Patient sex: M
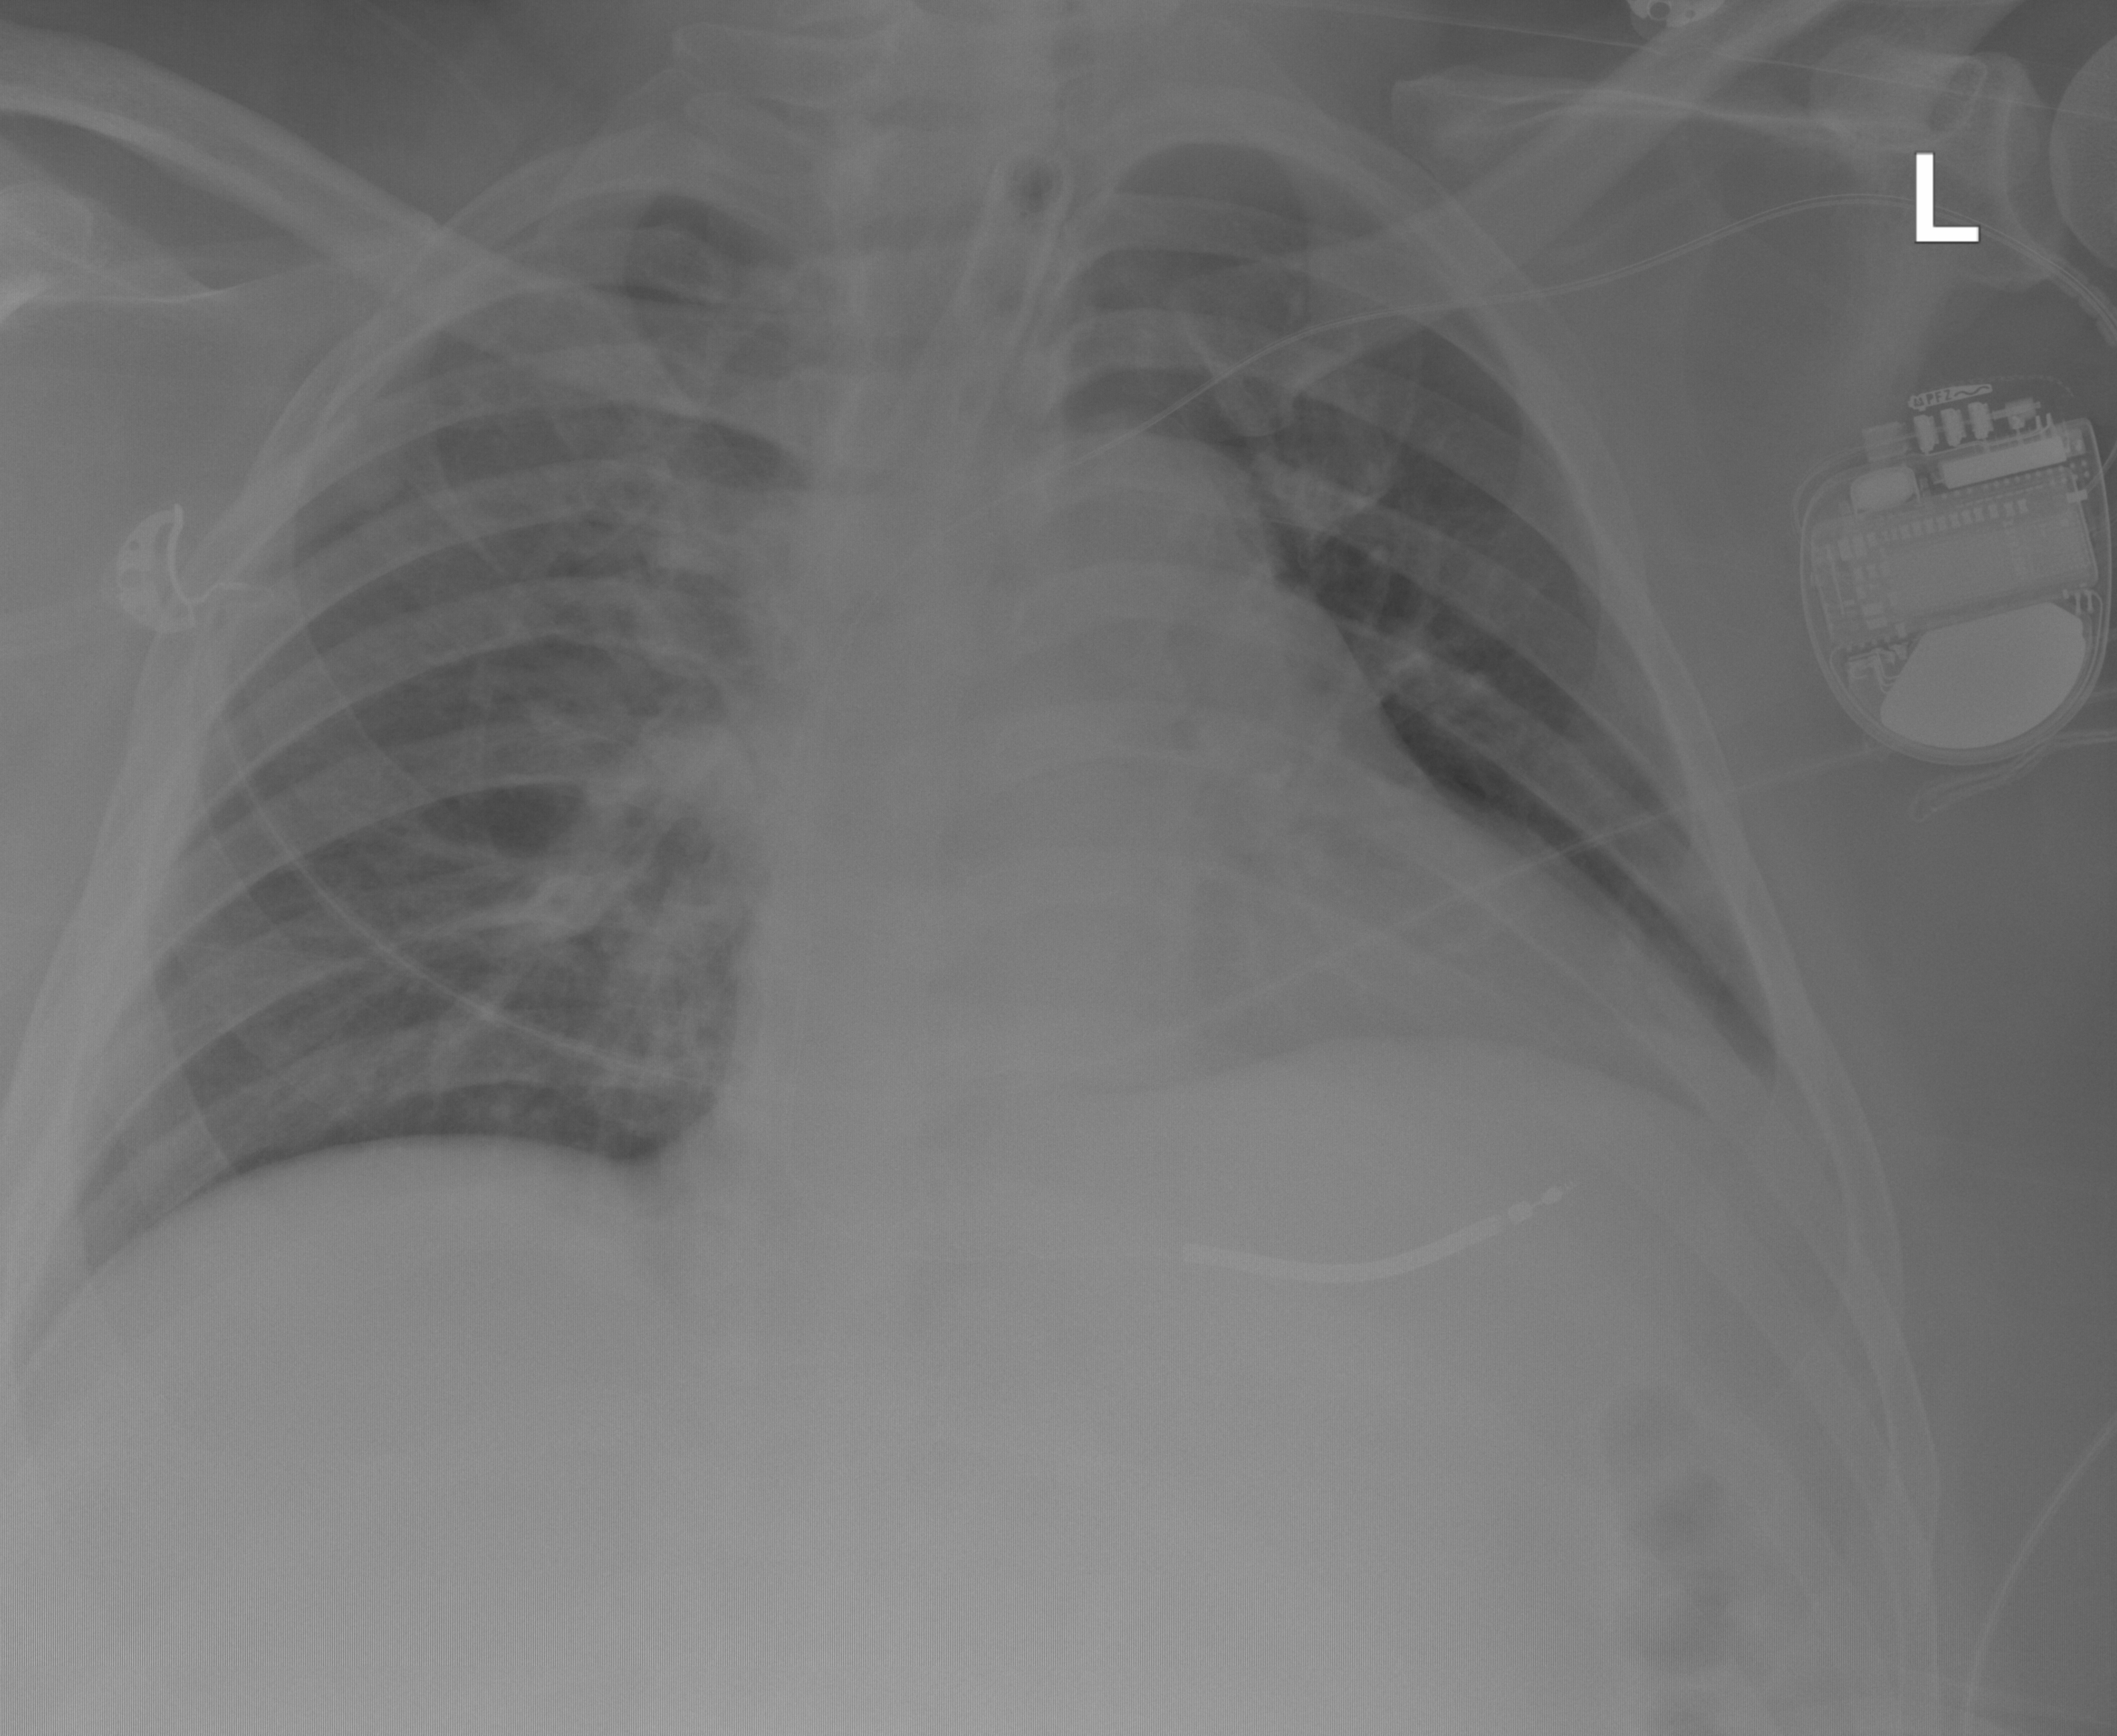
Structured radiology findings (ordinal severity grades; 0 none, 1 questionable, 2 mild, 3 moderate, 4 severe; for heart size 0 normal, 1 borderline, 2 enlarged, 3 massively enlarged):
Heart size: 2
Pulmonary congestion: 2
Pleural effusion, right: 0
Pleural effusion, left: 2
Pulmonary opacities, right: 2
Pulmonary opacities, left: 0
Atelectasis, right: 0
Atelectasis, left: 0